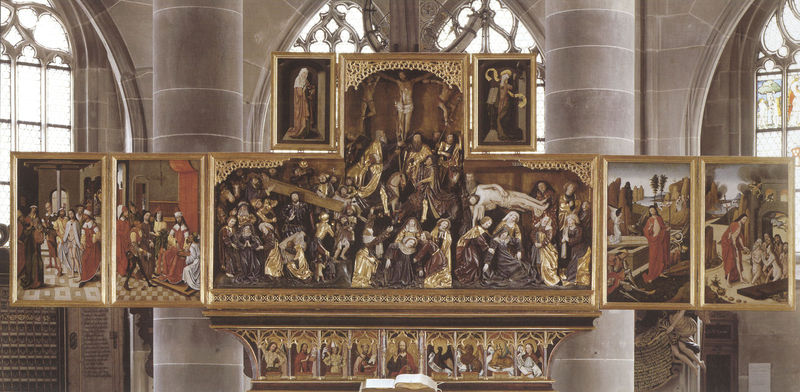
Titel: Hochaltar der Stadtpfarrkirche St. Michael in Schwäbisch Hall
Standort: Schwäbisch Hall, St. Michael (EU - D - BW)
Schlagwörter: gemälde, fenster, holz, säulen, rot, bibel, johannes, tod, tot, kirche, gold, gotik, kreuz, symmetrisch, altar, schnitzerei, gotisch, christus, jesus, kreuzigung, christlich, heilig, maria, david, beweinung, fassung, grablegung, auferstehung, altarbild, masswerk, tryptichon, maswerk, retabel, flügelaltar, altartafel, altarretabel, kreuztragung, polyptichon, nördlingen, leidensgeschichte, renaissanse, heilsgeschichten